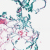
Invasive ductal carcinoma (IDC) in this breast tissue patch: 0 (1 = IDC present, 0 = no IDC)